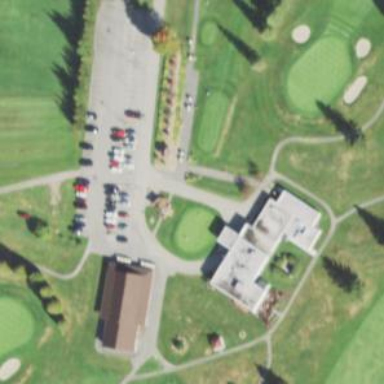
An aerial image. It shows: Golf course surrounded by greenery.